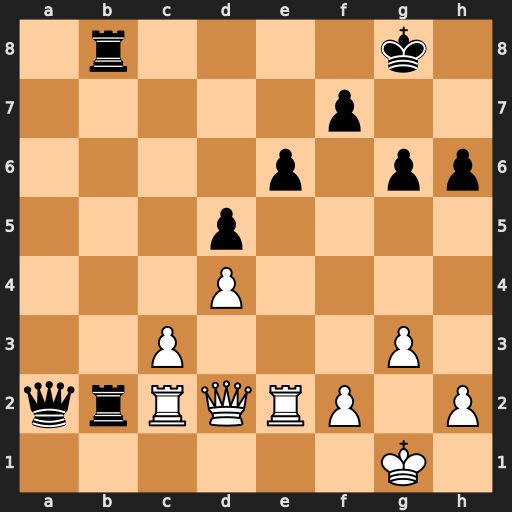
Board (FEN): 1r4k1/5p2/4p1pp/3p4/3P4/2P3P1/qrRQRP1P/6K1
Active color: w
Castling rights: -
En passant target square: -
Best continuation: Rxb2 Rxb2 Qxb2